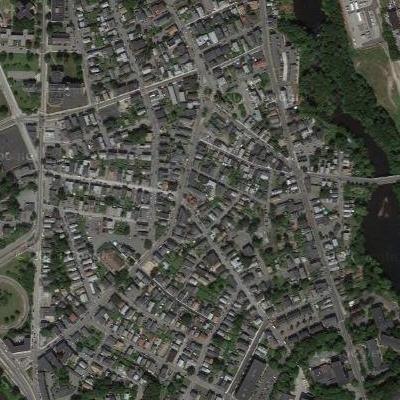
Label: fResident